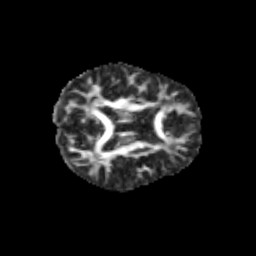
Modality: FA
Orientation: axial
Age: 13
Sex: male
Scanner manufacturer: siemens
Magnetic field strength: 3 T
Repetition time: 3.8 s
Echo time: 0.07 s